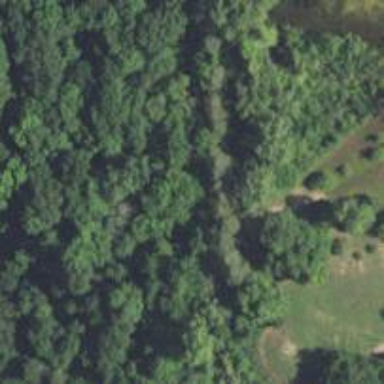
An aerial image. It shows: Disc golf hole.